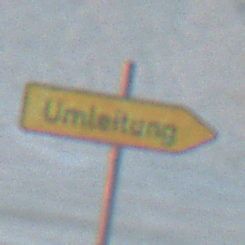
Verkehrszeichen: UmleitungswegweiserRechtsweisend
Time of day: SunriseSunset
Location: Outdoor (Beach)
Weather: PartlyCloudy
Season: NotSpecified
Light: Natural